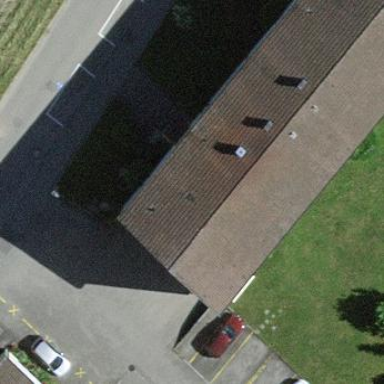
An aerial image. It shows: Residential building.